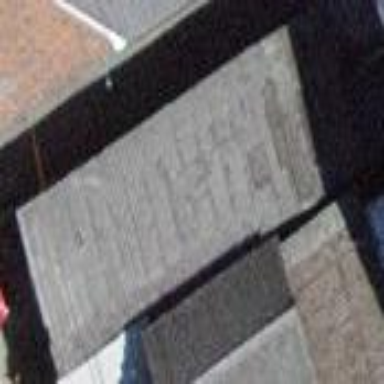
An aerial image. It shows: View of roof of building.